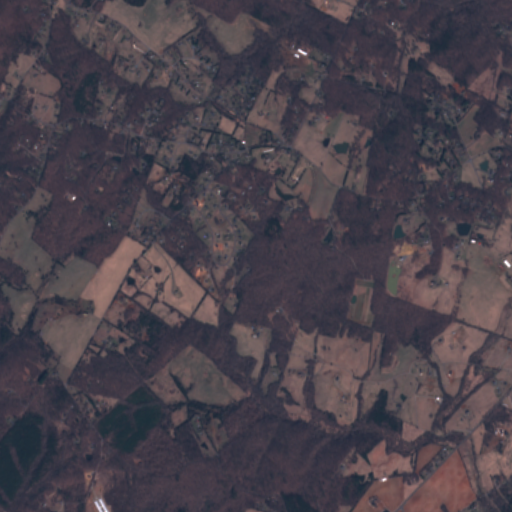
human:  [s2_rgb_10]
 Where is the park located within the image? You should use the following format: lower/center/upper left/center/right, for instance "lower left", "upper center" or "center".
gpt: The park is located in the lower center of the image.
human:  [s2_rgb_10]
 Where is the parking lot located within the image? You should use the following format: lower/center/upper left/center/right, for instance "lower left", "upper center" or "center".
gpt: The parking lot is located in the lower right of the image.
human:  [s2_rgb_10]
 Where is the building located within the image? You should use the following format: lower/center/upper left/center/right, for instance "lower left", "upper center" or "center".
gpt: The building is located in the lower right of the image.
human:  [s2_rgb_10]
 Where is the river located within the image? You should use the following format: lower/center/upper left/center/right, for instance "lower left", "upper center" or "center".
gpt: The river is located in the left of the image.
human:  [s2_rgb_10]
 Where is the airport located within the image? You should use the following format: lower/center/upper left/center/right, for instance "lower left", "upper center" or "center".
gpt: There is no airport in the image.